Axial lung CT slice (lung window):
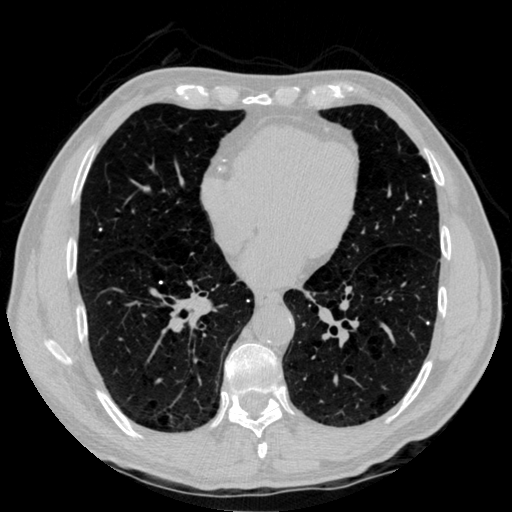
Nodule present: no